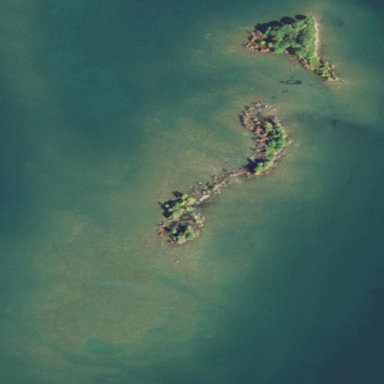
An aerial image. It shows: Islet.